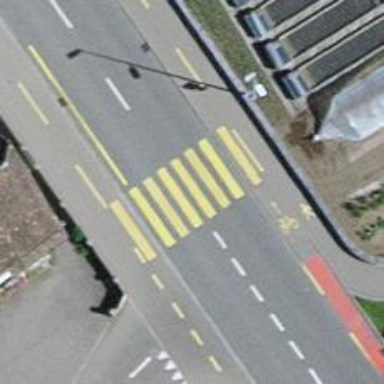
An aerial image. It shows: Footway with asphalt surface and marked zebra crossing.